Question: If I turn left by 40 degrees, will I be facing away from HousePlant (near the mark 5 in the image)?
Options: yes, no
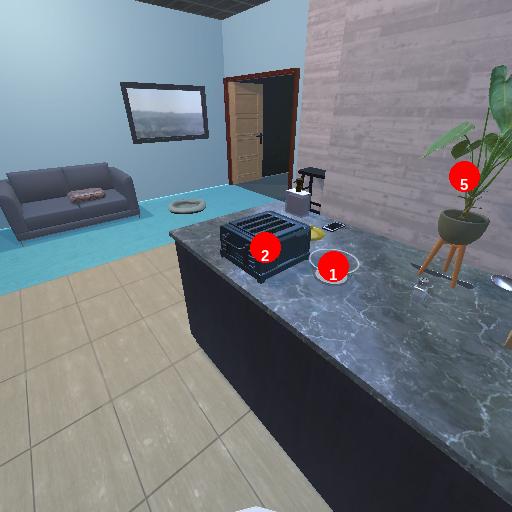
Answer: yes